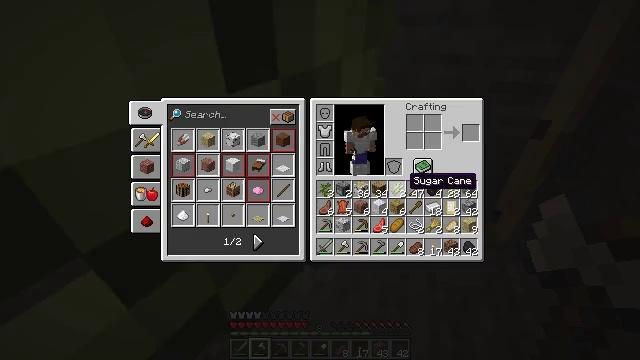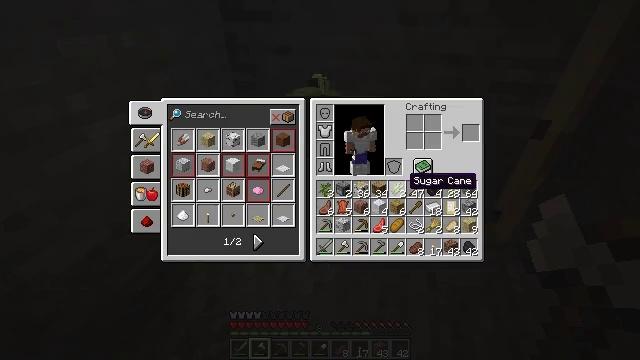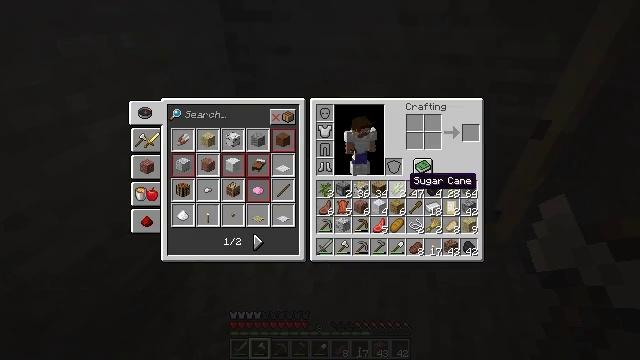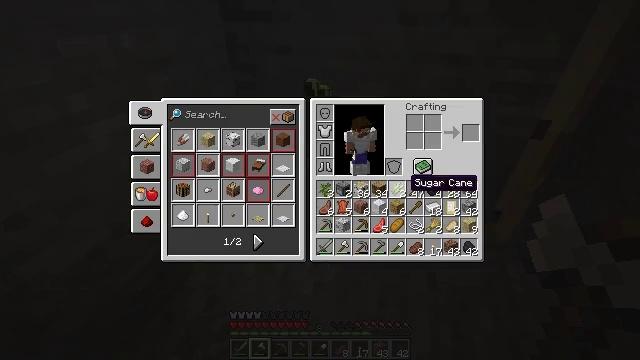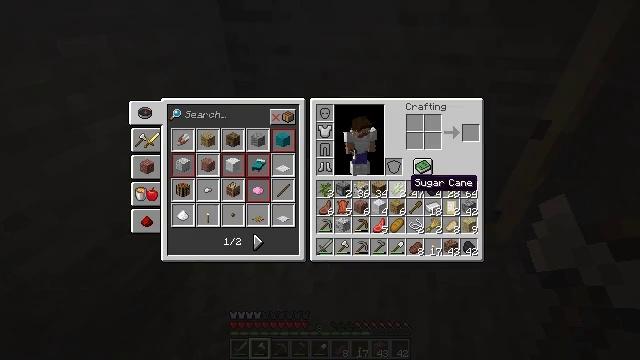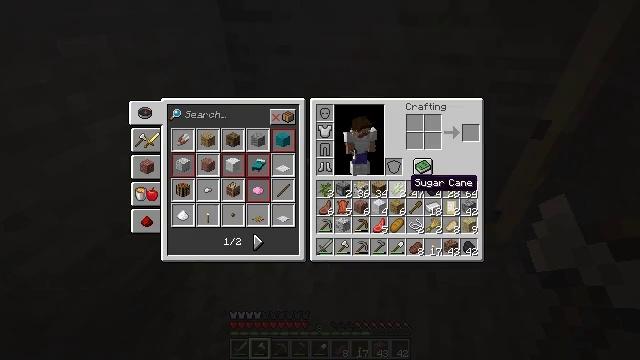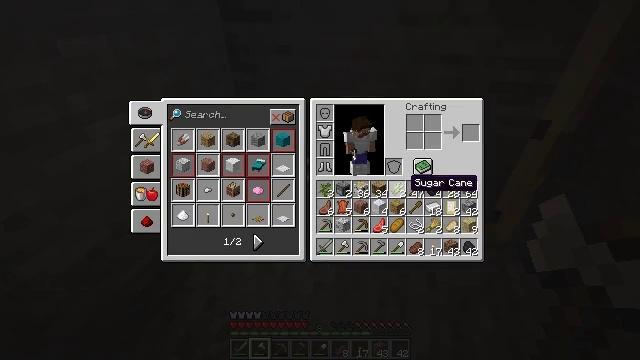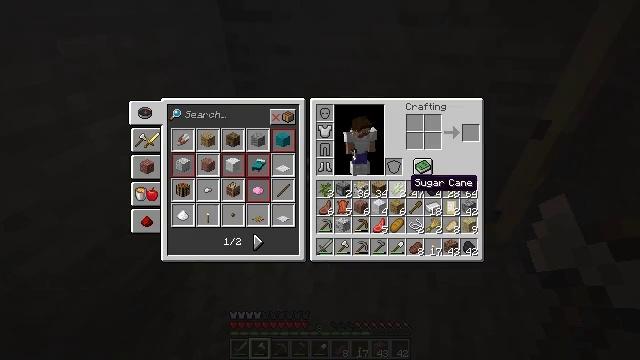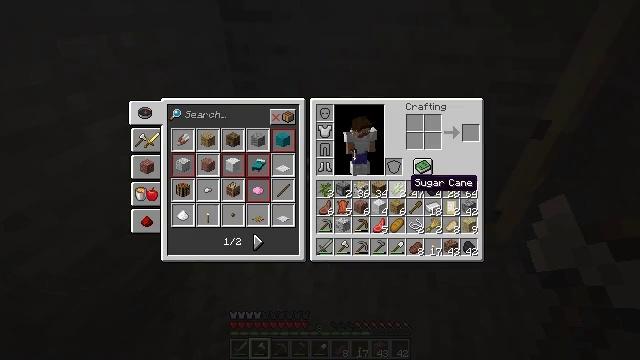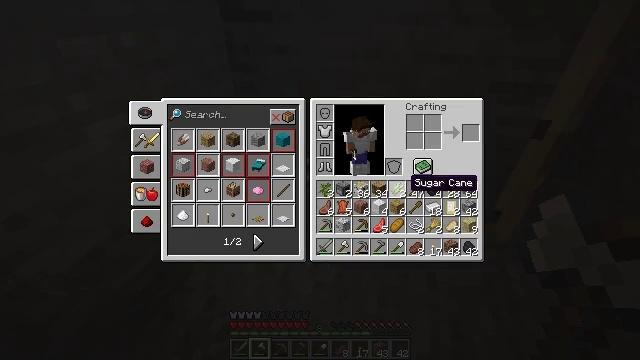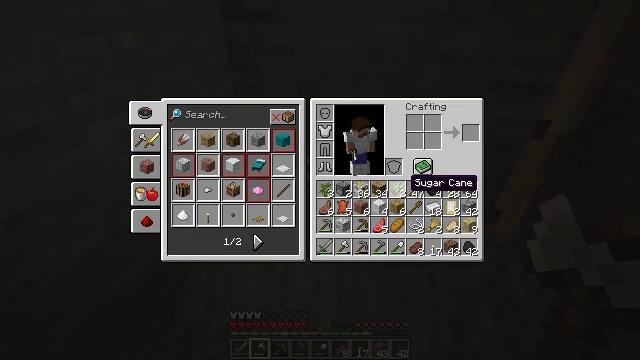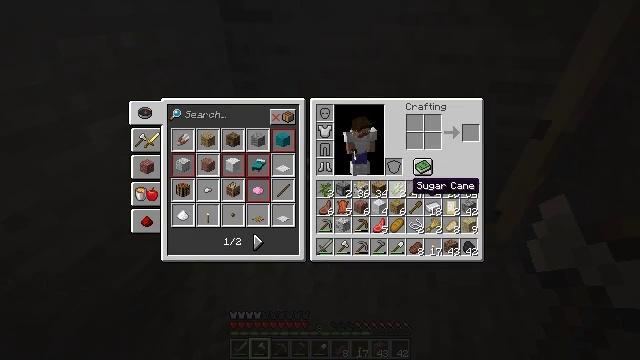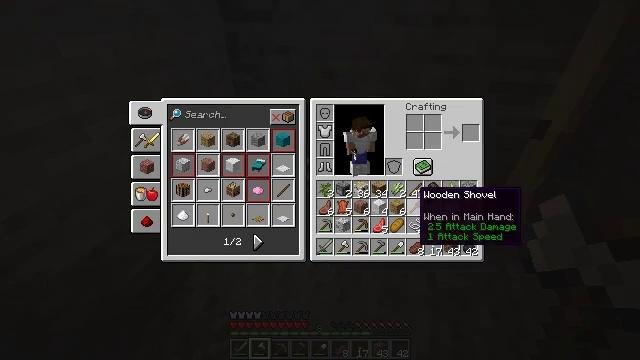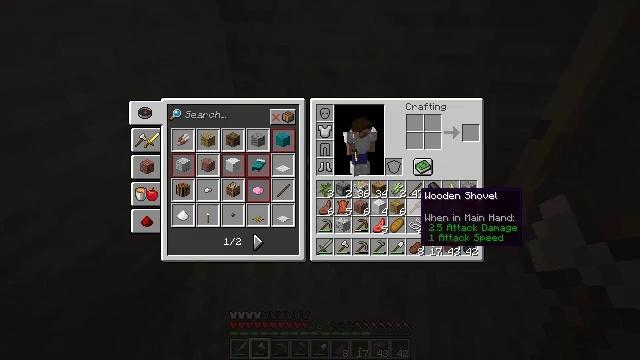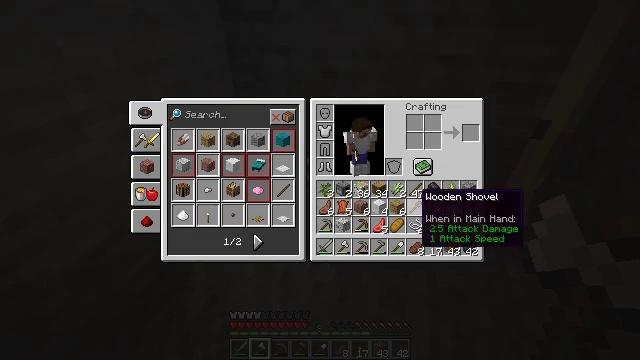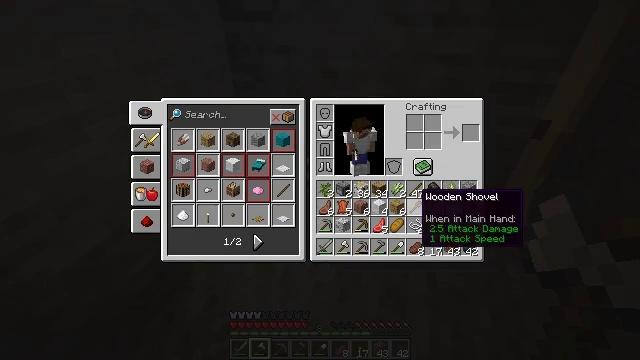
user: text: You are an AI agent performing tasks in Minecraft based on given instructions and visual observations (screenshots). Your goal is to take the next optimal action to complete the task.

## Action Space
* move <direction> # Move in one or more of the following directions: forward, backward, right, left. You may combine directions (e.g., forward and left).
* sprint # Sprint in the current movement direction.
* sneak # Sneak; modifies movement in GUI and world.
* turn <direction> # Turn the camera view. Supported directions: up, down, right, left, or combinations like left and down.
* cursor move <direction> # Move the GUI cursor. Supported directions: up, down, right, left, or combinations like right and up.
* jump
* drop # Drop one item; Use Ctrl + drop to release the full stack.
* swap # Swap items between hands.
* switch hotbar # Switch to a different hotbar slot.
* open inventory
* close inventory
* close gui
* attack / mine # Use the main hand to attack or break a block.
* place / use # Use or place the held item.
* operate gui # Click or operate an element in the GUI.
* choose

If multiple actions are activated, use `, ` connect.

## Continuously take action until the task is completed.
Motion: motion action
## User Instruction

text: Remove a wooden shovel from the inventory.
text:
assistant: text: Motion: drop, open gui
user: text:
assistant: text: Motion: drop
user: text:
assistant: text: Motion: drop
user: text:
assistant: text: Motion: drop
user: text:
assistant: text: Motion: drop
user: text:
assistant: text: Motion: drop
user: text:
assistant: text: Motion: drop
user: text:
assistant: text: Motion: drop
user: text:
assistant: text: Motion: drop
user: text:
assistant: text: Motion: drop
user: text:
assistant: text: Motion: no_op
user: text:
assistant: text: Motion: cursor move right and down
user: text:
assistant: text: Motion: no_op
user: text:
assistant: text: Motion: no_op
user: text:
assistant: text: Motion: no_op
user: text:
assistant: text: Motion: drop
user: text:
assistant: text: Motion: drop
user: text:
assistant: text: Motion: drop
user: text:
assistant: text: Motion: no_op
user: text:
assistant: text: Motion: drop
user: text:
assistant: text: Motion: drop